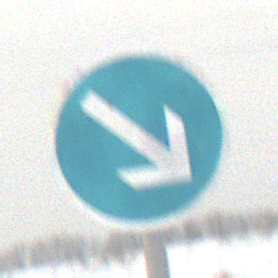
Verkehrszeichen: VorgeschriebeneVorbeifahrtRechts
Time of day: MorningAfternoon
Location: Outdoor (Nature)
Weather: Overcast
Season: Winter
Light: Natural